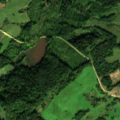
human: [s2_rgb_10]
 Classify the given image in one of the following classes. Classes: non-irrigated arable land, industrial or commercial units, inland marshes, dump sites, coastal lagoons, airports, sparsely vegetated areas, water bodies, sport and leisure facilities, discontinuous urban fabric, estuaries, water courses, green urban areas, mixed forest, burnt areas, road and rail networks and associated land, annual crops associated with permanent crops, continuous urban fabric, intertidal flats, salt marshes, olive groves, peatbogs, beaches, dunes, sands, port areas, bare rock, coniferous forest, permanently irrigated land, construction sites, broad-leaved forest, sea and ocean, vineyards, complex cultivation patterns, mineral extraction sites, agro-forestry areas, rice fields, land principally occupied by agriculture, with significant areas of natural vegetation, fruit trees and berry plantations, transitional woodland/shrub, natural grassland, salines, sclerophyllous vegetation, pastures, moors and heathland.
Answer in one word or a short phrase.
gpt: non-irrigated arable land, pastures, land principally occupied by agriculture, with significant areas of natural vegetation, mixed forest, transitional woodland/shrub